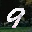
Label: 9